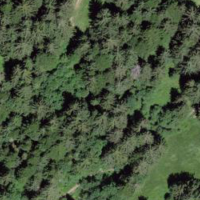
EUNIS habitat code: 43
Species observed at this site:
Equisetum telmateia